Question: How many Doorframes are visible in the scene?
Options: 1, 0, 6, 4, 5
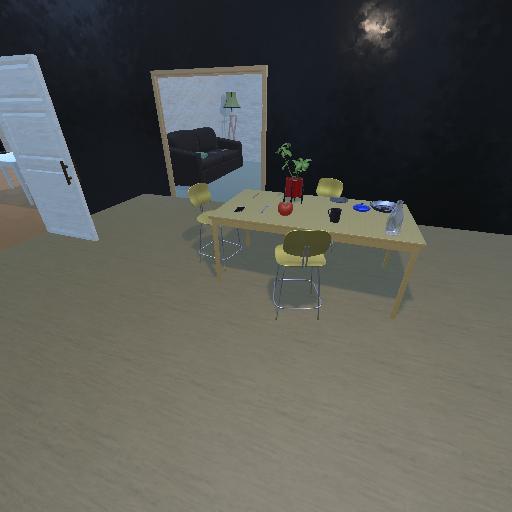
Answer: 1